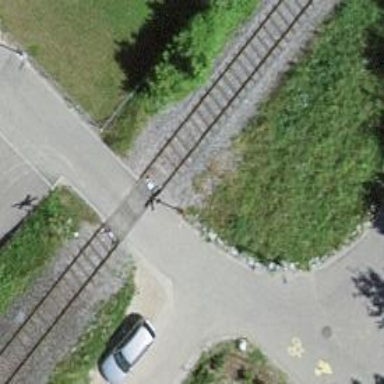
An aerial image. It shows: Railway level crossing.